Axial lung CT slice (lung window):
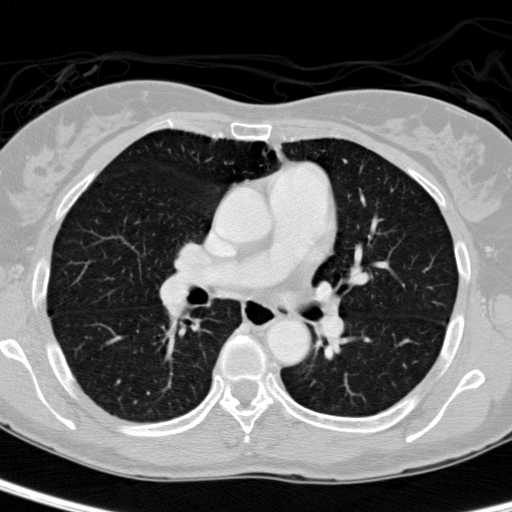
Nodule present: no